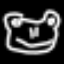
Label: frog